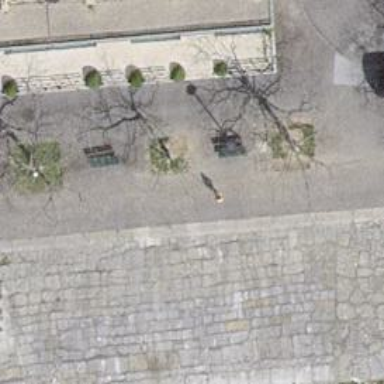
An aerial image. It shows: Bench for seating.